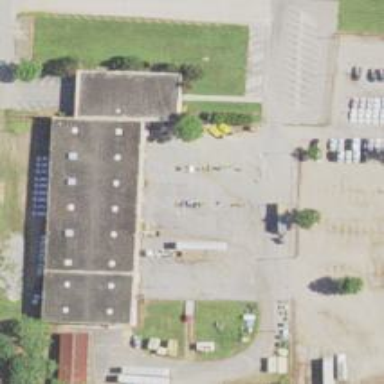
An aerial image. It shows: Commercial building.